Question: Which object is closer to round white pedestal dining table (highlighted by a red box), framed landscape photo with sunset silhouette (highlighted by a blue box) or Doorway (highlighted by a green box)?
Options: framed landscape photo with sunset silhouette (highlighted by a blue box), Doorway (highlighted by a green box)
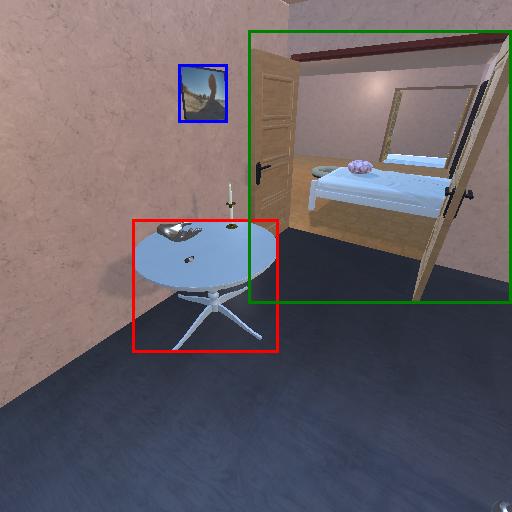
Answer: framed landscape photo with sunset silhouette (highlighted by a blue box)